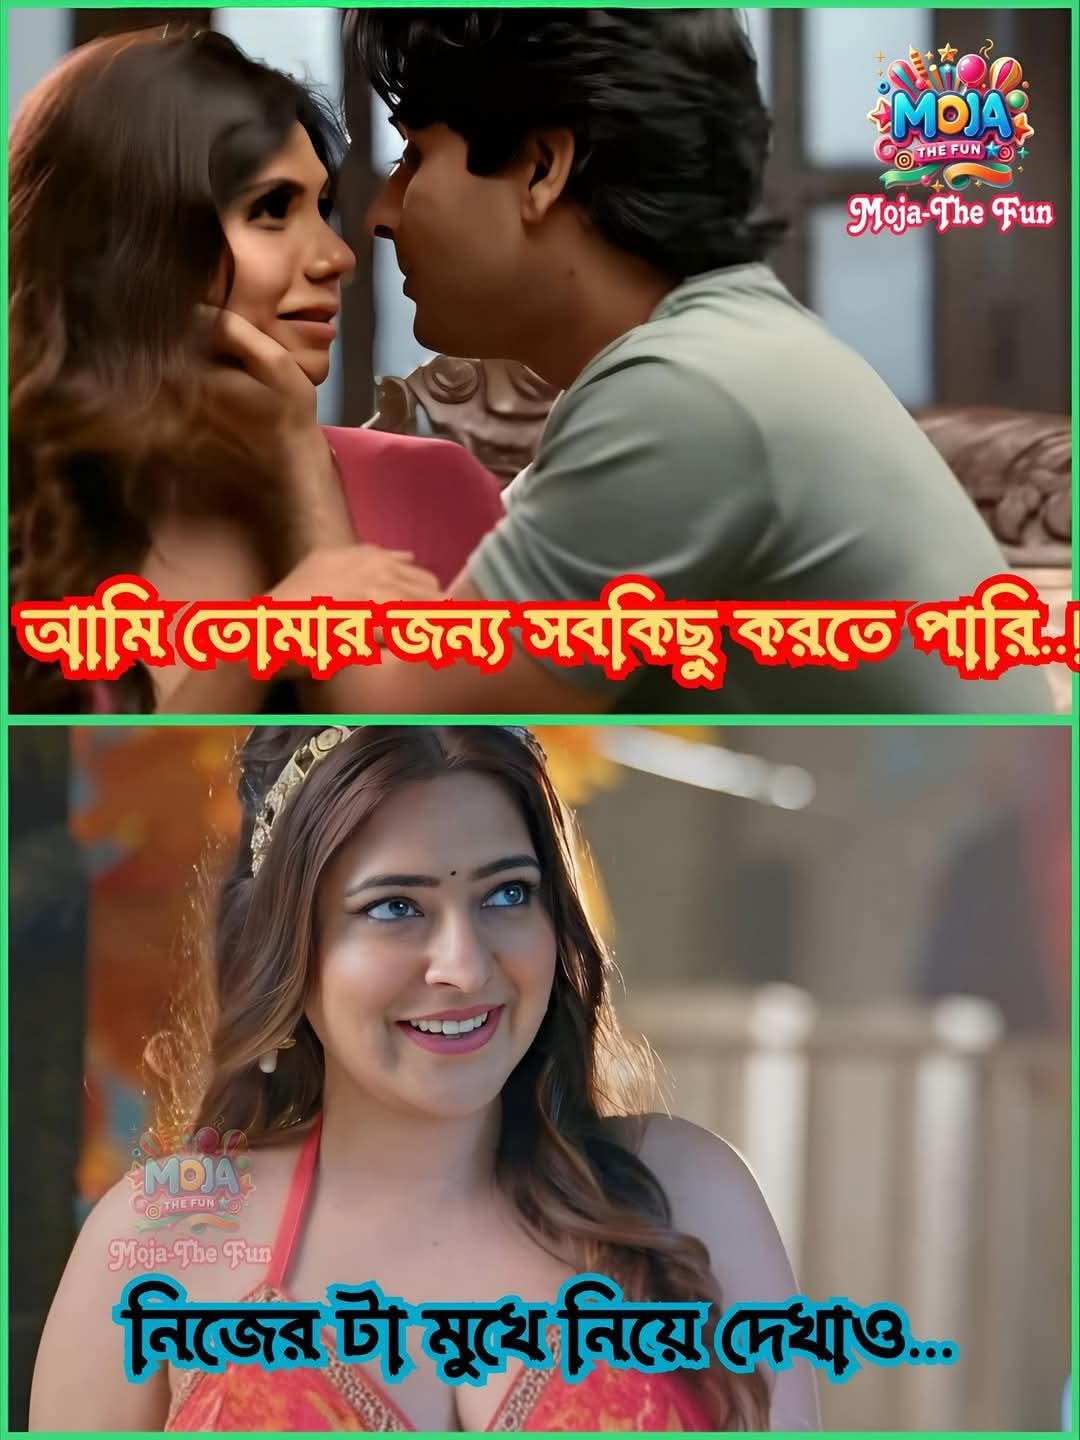
Text: আমি তোমার জন্য সবকিছু করতে পারি।
নিজের টা মুখে নিয়ে দেখাও...
Label: Non Hate